Question: Due to Ajax bug I end up having lots of repeated data, where the combination of 2 columns need to be unique.
I simplified the table to 'name' and 'surname' for this question.
Imagine in Table 'users' how can I get the 'id' where 'name' + 'surname' is duplicated.
I have attached a picture.

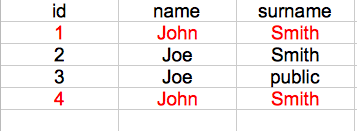
Answer: '''
SELECT id, name, surname FROM users t1 WHERE
EXISTS(SELECT id FROM users t2
WHERE t1.id <> t2.id AND
t1.name = t2.name AND
t1.surname = t2.surname)
'''